Field crop: maize
Growth stage: 1
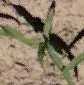
Species: maize